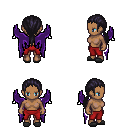
a pixel art fantasy rpg character, female body template, human, dark skin, purple wings, red pants, raven ponytail hairstyle, gray slippers, four views (front, back, left, right), 2x2 character sprite sheet, small pixel art, hard edges, no anti-aliasing